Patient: sex F, age 31
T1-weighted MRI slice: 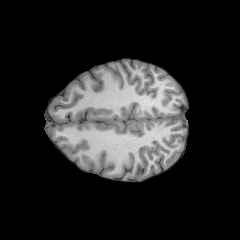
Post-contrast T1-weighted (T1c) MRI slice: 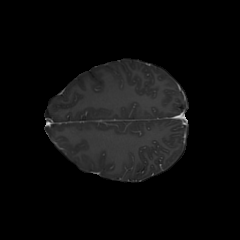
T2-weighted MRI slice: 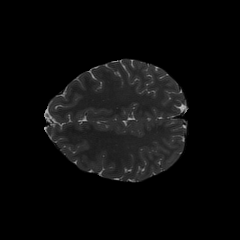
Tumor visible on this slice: no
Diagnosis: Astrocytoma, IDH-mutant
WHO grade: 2